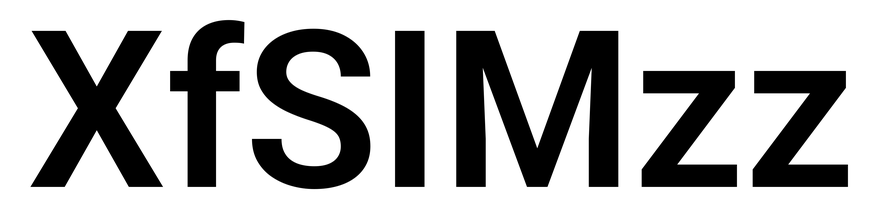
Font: Roboto_SemiBold